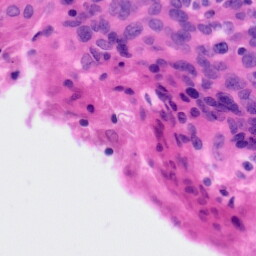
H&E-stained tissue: Tonsil